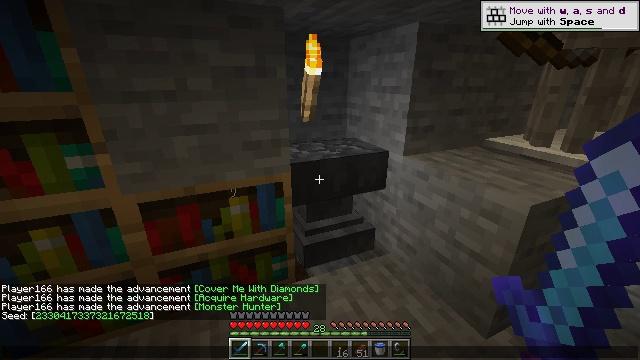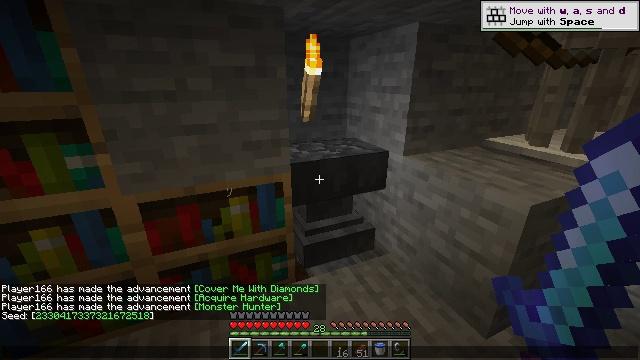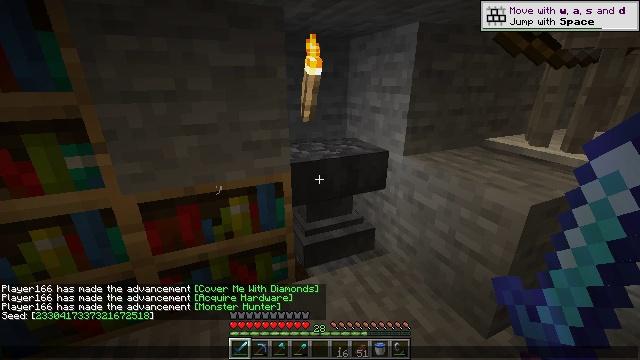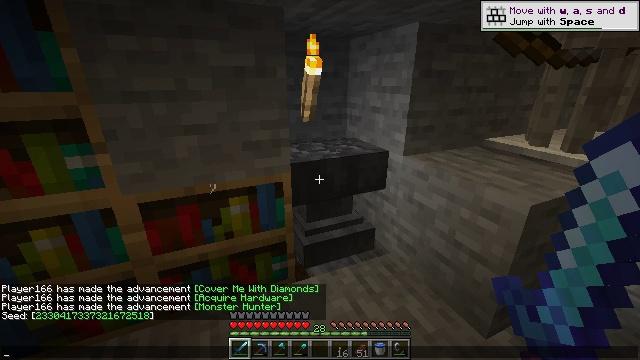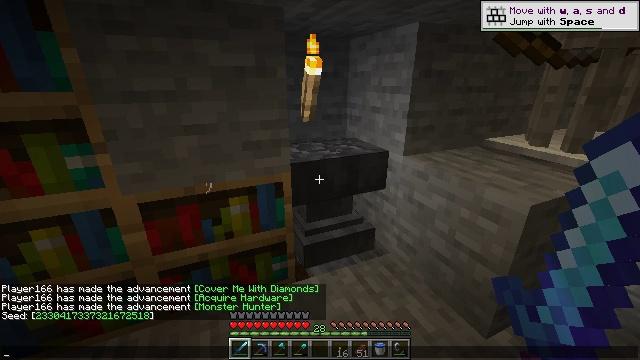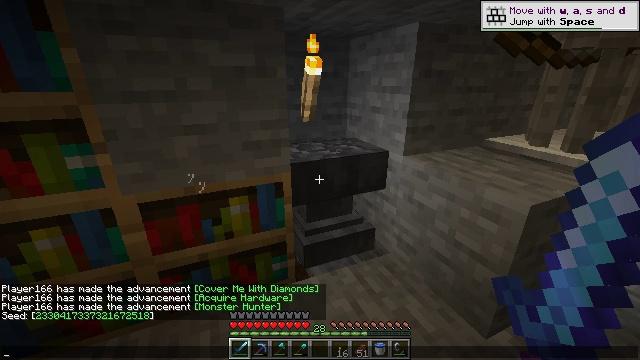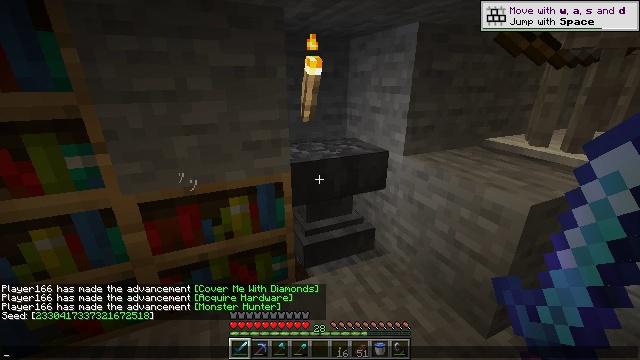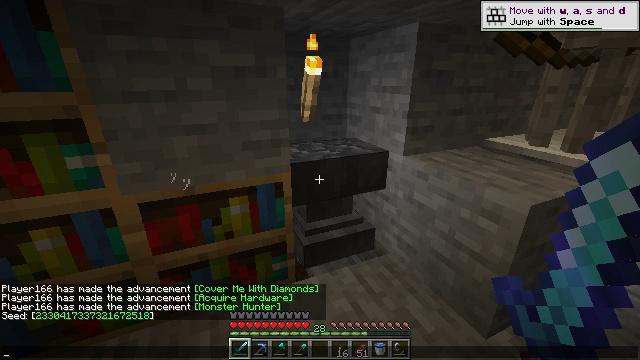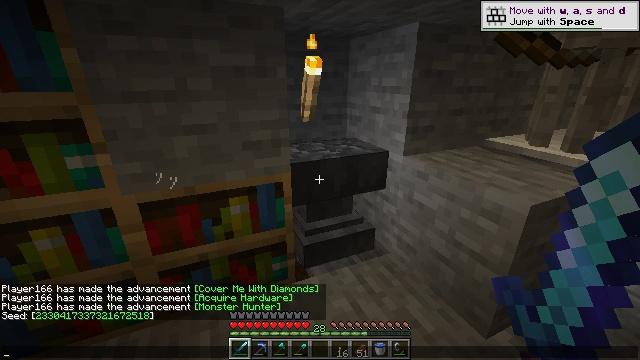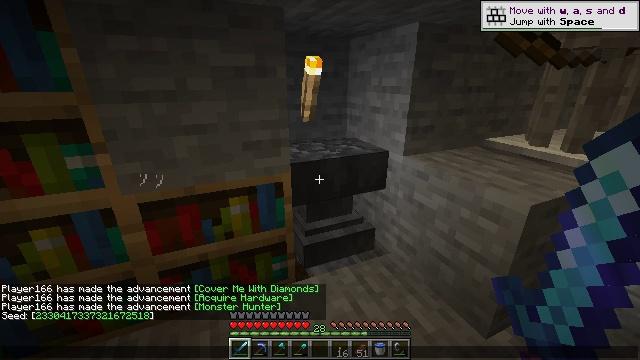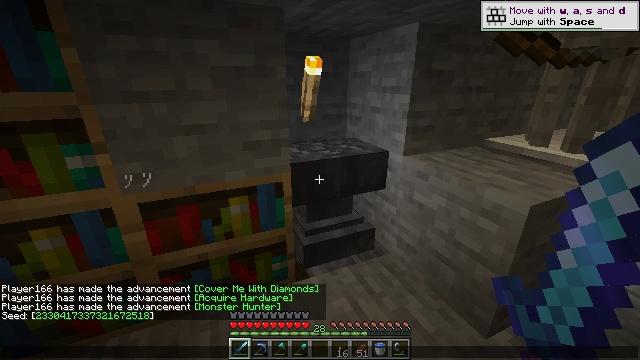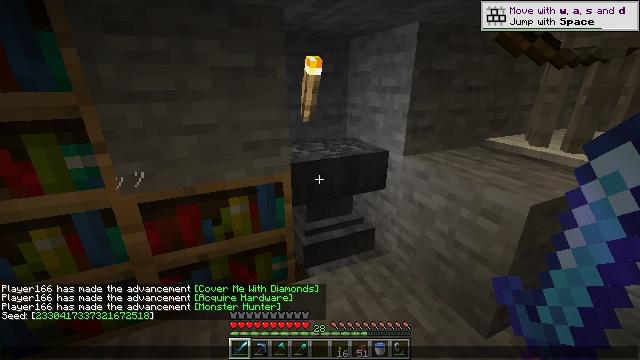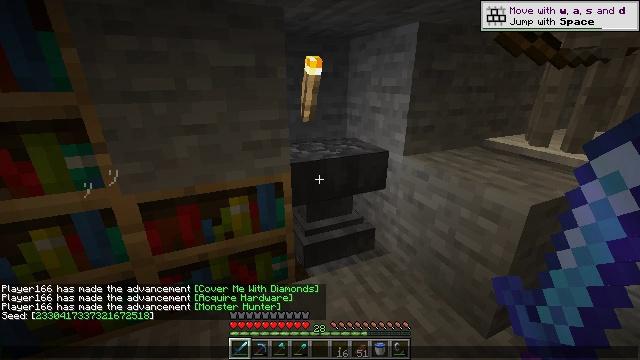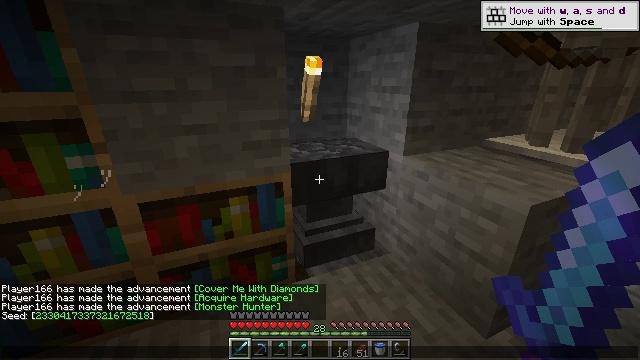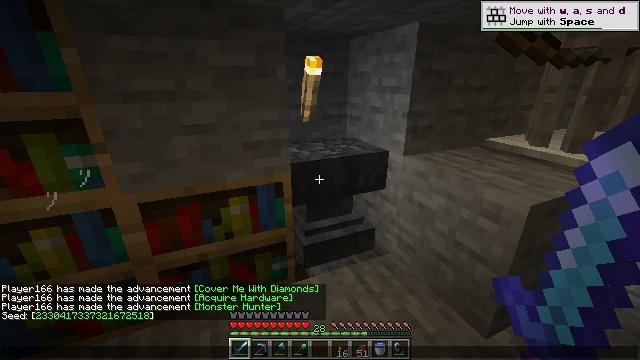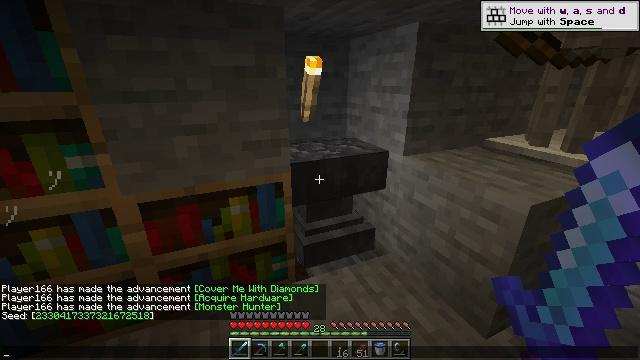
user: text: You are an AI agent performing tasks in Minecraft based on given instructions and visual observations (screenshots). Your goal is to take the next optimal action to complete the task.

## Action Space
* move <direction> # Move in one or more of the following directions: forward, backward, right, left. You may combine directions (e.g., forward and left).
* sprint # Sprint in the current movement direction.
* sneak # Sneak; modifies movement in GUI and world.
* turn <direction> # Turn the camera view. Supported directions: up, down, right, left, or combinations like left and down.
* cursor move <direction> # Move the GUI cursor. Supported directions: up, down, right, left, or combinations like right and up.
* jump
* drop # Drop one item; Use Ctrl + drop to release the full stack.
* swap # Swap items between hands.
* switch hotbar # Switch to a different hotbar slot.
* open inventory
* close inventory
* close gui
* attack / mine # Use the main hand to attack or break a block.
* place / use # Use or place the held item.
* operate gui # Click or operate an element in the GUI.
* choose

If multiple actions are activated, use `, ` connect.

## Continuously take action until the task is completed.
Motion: motion action
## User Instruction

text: Kill a skeleton.
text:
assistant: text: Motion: no_op
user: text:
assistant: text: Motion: no_op
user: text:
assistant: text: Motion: no_op
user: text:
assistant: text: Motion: no_op
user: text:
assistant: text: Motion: no_op
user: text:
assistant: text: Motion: no_op
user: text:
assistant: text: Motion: no_op
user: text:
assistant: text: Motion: no_op
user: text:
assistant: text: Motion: no_op
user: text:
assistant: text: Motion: no_op
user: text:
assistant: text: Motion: no_op
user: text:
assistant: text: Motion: no_op
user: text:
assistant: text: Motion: no_op
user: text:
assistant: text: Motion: no_op
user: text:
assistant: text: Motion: no_op
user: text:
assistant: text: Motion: no_op
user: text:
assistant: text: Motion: no_op
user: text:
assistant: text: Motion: no_op
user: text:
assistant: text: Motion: no_op
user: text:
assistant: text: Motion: no_op
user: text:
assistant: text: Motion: no_op
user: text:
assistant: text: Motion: no_op
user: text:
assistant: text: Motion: no_op
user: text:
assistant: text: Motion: no_op
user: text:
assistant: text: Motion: no_op
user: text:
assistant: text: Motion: no_op
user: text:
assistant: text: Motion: no_op
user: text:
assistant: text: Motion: no_op
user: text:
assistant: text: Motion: no_op
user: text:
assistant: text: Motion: no_op